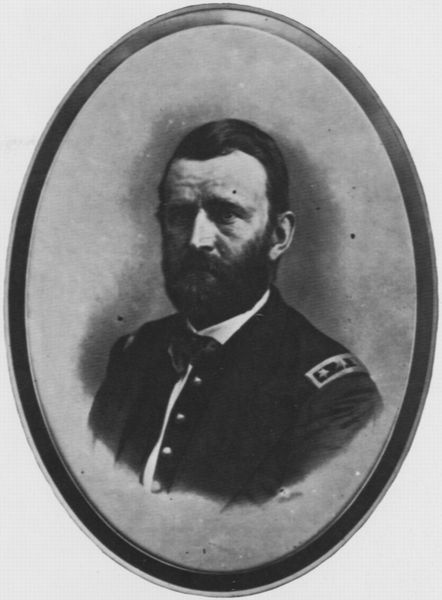
Titel: Robert McLane (1815–1898), amerikanischer Diplomat
Künstler: Atelier Nadar
Schlagwörter: mann, anzug, bart, hemd, jacke, rahmen, vollbart, bildnis, portrait, ohren, oval, fliege, foto, fotografie, sterne, schwarz weiß, militär, abzeichen